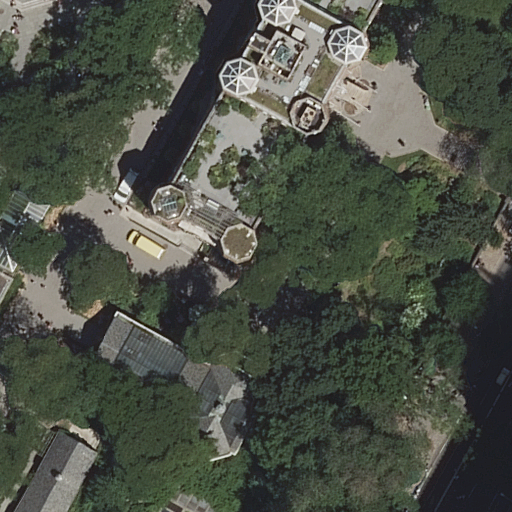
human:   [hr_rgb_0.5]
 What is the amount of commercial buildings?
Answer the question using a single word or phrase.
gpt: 0

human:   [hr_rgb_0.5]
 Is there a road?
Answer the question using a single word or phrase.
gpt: yes

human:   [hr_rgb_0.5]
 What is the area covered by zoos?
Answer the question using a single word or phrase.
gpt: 10159m2

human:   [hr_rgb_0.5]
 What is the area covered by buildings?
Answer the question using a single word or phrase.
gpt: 3108m2

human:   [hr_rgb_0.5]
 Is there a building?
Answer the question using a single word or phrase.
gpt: yes

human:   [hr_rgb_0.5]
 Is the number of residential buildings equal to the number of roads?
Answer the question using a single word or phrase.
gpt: no

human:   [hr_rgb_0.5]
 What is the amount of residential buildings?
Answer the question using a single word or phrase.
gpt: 0

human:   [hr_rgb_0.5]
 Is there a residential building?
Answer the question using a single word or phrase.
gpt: no

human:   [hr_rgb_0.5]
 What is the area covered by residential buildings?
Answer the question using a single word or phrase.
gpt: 0m2

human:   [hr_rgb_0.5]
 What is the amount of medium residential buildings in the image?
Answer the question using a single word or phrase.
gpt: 0

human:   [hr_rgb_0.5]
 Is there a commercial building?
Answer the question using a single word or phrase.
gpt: no

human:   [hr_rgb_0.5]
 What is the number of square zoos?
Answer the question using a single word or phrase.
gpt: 0

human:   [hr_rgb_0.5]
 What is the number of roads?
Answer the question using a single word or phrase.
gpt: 11

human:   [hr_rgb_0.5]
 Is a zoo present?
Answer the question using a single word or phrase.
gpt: yes

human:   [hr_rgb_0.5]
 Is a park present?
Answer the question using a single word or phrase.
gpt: yes

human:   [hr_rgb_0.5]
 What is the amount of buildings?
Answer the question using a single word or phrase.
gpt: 4

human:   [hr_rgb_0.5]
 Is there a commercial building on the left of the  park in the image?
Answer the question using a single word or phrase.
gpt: no

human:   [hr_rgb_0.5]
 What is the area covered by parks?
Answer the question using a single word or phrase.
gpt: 10625m2

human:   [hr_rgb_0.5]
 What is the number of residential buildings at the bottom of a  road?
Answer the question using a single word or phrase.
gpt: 0

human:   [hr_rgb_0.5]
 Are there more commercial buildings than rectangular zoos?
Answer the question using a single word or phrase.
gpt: no

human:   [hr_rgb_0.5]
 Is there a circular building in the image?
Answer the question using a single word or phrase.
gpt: no

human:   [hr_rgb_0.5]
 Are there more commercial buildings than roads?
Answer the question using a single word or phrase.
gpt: no

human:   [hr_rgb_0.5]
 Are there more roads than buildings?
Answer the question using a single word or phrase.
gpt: yes

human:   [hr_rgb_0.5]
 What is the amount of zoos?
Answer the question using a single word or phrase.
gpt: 1

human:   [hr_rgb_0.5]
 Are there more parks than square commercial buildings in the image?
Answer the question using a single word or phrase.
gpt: yes

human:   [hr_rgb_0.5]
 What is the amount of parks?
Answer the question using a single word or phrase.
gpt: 1

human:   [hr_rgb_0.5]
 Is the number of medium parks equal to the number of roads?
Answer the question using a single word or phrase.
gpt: no

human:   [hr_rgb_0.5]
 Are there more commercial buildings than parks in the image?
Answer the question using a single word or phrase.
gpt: no

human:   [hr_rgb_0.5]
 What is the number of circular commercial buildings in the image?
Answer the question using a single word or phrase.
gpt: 0

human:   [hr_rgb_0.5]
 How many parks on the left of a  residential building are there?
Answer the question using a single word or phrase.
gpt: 0

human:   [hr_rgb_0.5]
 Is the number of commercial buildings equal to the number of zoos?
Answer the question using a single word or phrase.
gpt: no

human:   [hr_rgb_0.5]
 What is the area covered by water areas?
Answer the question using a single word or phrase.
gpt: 0m2

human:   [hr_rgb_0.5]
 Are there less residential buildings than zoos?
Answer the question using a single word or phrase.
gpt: yes

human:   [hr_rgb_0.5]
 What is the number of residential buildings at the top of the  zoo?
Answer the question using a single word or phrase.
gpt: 0

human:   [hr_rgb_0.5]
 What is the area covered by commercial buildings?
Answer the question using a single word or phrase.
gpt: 0m2

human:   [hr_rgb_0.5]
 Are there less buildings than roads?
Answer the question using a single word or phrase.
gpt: yes

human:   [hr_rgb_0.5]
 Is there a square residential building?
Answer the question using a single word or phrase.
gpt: no

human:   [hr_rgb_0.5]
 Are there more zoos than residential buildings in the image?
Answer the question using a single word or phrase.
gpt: yes

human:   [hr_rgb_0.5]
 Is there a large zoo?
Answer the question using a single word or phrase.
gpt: yes

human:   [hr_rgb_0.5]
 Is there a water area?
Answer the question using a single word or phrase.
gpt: no

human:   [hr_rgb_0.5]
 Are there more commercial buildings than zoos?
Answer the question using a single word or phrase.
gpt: no

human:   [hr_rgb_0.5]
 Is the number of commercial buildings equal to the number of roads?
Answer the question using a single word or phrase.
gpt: no

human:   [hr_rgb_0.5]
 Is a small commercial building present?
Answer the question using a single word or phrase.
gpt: no

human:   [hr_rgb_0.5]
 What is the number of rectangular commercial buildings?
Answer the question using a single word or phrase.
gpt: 0

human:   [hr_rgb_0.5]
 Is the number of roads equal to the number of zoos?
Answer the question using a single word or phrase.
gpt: no

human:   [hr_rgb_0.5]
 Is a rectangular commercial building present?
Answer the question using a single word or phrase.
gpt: no

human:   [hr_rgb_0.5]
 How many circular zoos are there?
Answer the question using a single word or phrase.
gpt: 0

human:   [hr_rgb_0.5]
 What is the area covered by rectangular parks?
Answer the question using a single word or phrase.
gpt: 10625m2

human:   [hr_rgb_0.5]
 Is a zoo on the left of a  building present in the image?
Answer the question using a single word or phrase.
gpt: no

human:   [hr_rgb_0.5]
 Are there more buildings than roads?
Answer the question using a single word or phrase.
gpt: no

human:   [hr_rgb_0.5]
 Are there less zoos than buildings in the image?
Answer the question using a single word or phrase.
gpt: yes

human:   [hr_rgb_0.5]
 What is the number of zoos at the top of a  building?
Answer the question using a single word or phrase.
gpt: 1

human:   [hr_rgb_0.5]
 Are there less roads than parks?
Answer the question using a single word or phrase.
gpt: no

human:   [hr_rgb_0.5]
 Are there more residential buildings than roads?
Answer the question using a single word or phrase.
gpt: no

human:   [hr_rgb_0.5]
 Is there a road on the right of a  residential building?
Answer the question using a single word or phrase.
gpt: no

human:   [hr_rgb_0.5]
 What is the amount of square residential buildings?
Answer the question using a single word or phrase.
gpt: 0

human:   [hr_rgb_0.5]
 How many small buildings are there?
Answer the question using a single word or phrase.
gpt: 1

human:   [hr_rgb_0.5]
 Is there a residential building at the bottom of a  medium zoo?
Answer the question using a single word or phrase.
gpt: no

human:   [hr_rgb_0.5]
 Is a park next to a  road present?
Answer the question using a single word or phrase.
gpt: yes

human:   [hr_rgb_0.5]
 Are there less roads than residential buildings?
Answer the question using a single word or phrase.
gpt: no

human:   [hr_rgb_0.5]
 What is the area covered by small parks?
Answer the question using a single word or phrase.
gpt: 0m2

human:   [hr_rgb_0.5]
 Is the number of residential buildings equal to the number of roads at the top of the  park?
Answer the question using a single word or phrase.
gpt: yes

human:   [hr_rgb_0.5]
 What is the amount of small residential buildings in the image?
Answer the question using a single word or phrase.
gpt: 0

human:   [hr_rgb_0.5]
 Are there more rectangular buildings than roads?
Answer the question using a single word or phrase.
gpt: no